Question: I have integrated QLPreviewController and UIDocumentInteractionController in my app, and it is working fine.
The only problem is- I want to configure the bottom toolbar, I want to remove the default toolbar items, which appear as shown in image below:

Is there any way to do so, please suggest.
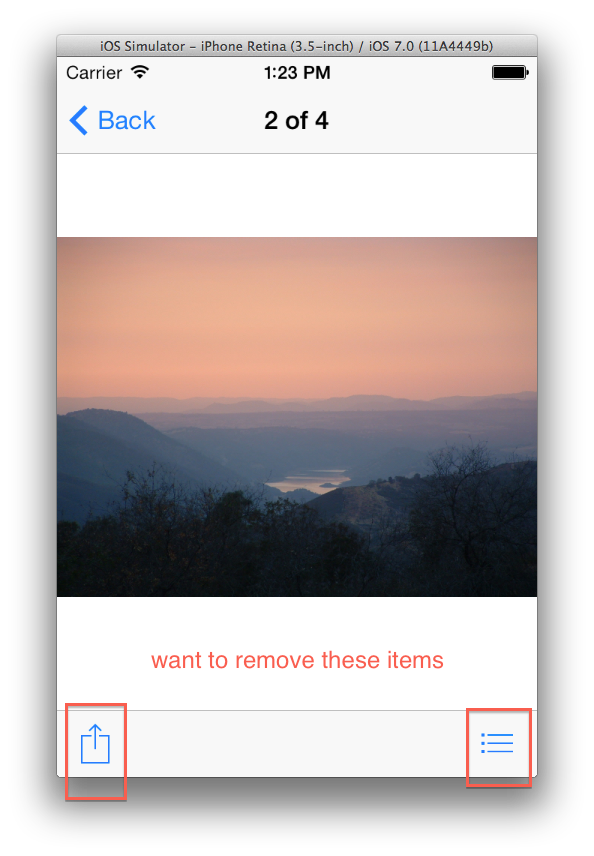
Answer: Short Answer:
Description:
One thing to note about QLPreviewController is that it's not meant to be customized. There were other libraries allowing you to change the functionality such as:
'''
https://github.com/rob-brown/RBFilePreviewer
'''
since apple made a big change in QLPreviewController and it's technically running in a separate process. Although it might be possible (not sure) using private apis but your app will be rejected then.
You can find more info about this change here:
<URL>
Hope this helps